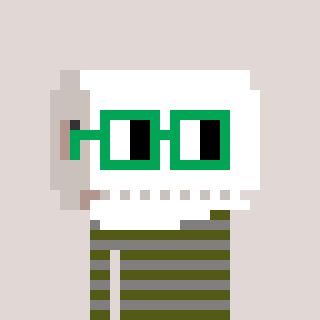
a pixel art character with square green glasses, a toiletpaper-full-shaped head and a bluegrey-colored body on a warm background